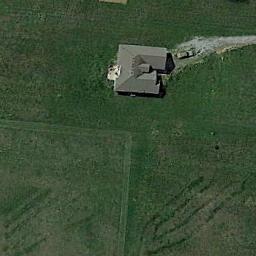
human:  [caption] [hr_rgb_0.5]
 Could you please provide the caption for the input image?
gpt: The sparse residential is surrounded by grass .

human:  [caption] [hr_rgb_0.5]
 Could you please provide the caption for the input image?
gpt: The sparse residential is on the grass .

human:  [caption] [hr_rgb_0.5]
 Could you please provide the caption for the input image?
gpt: A house in a sparse residential area surrounded by farmland .

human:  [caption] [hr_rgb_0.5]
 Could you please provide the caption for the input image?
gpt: There are several houses among the lush woods .

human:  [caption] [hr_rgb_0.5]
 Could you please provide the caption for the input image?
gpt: A sparse residential area with a gray building on the green meadow .